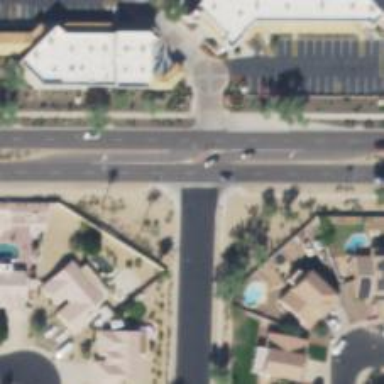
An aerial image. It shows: Unmarked road crossing.